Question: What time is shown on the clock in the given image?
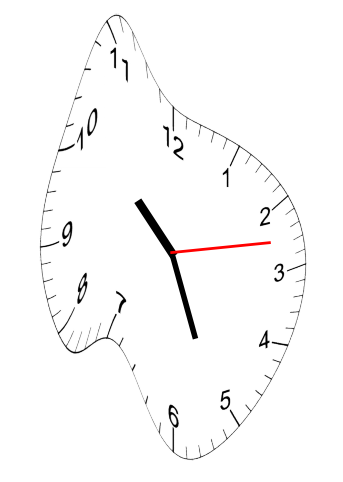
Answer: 10:26:13